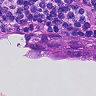
Metastatic tissue present: yes